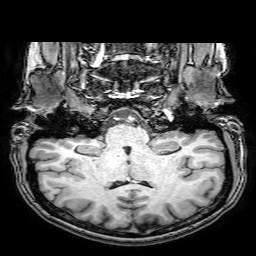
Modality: T1w
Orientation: sagittal
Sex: female
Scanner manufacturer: philips
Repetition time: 0.008156 s
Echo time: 0.00375 s